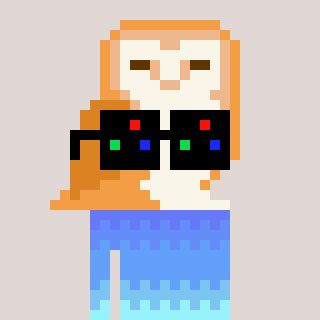
a pixel art character with square black sunglasses, a owl-shaped head and a yellow-colored body on a warm background